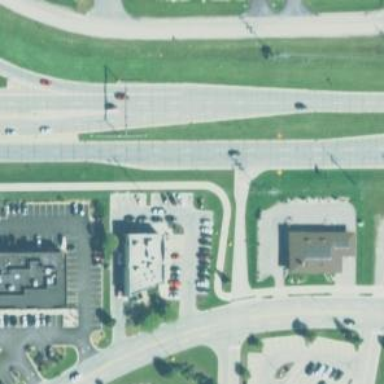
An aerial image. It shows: Primary link road with asphalt surface.